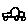
Label: car